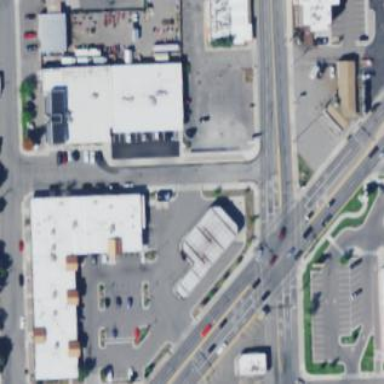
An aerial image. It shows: Retail area.